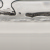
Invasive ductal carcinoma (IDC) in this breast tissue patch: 0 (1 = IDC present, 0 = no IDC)